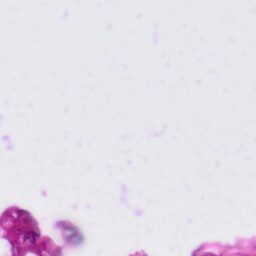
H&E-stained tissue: Tonsil